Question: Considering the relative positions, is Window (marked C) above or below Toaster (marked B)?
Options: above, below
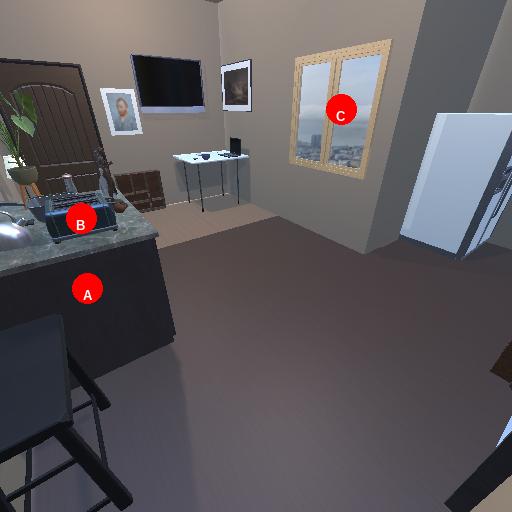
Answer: above